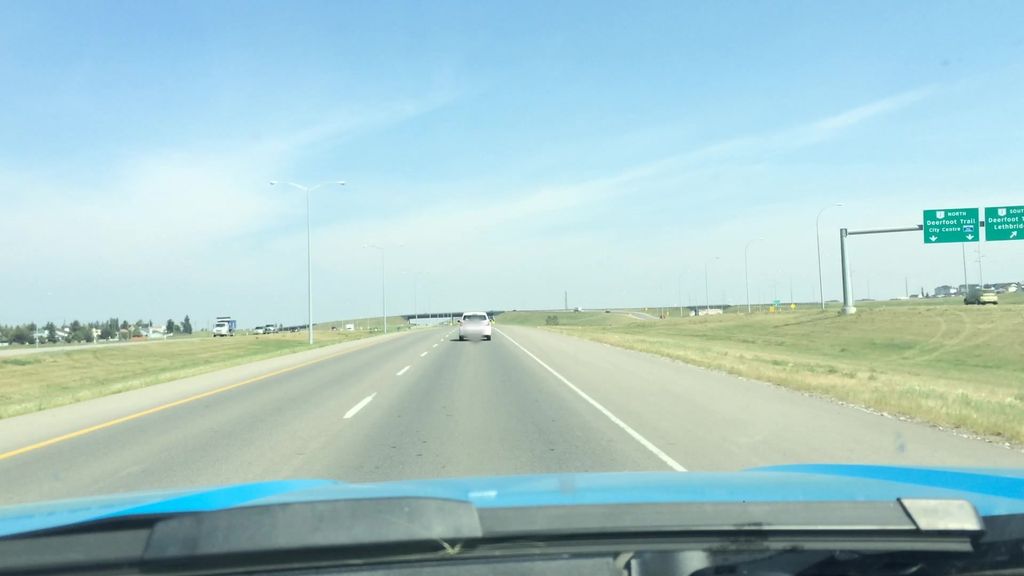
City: calgary